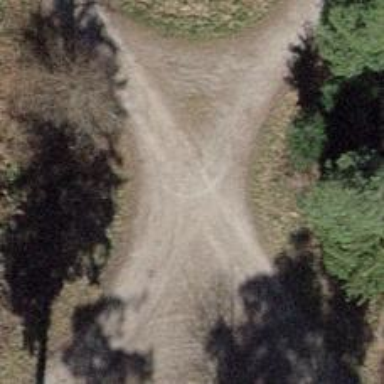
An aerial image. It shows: Gravel track with grade 2 quality.